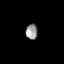
Tissue: lung
Cell type: Epithelial cells
Senescence score: 0.2208
Nuclear area (px): 177
Mean DAPI intensity: 151.079